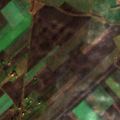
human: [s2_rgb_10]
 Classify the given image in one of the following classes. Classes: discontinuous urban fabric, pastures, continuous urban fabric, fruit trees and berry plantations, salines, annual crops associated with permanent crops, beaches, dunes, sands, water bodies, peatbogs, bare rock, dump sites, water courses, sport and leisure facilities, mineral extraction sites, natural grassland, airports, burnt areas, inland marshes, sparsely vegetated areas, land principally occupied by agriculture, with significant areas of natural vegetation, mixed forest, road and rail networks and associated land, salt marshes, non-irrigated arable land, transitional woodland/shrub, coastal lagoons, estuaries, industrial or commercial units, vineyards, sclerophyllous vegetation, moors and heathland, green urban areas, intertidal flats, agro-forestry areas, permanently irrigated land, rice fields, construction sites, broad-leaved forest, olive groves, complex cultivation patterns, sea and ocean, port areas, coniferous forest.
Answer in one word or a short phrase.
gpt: non-irrigated arable land, complex cultivation patterns, inland marshes